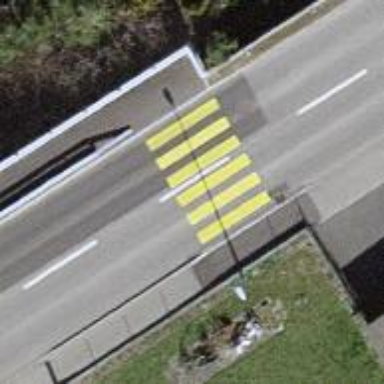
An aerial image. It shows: Marked road crossing.